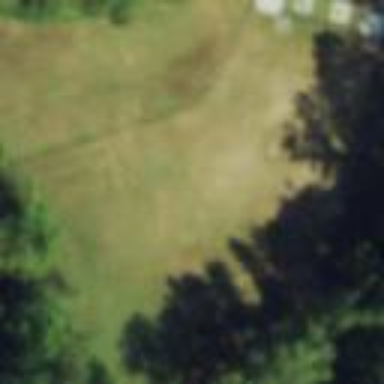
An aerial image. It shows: Fenced dog park for leisure activities on land.